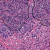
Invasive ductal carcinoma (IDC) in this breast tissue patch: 1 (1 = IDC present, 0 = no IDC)